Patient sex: M
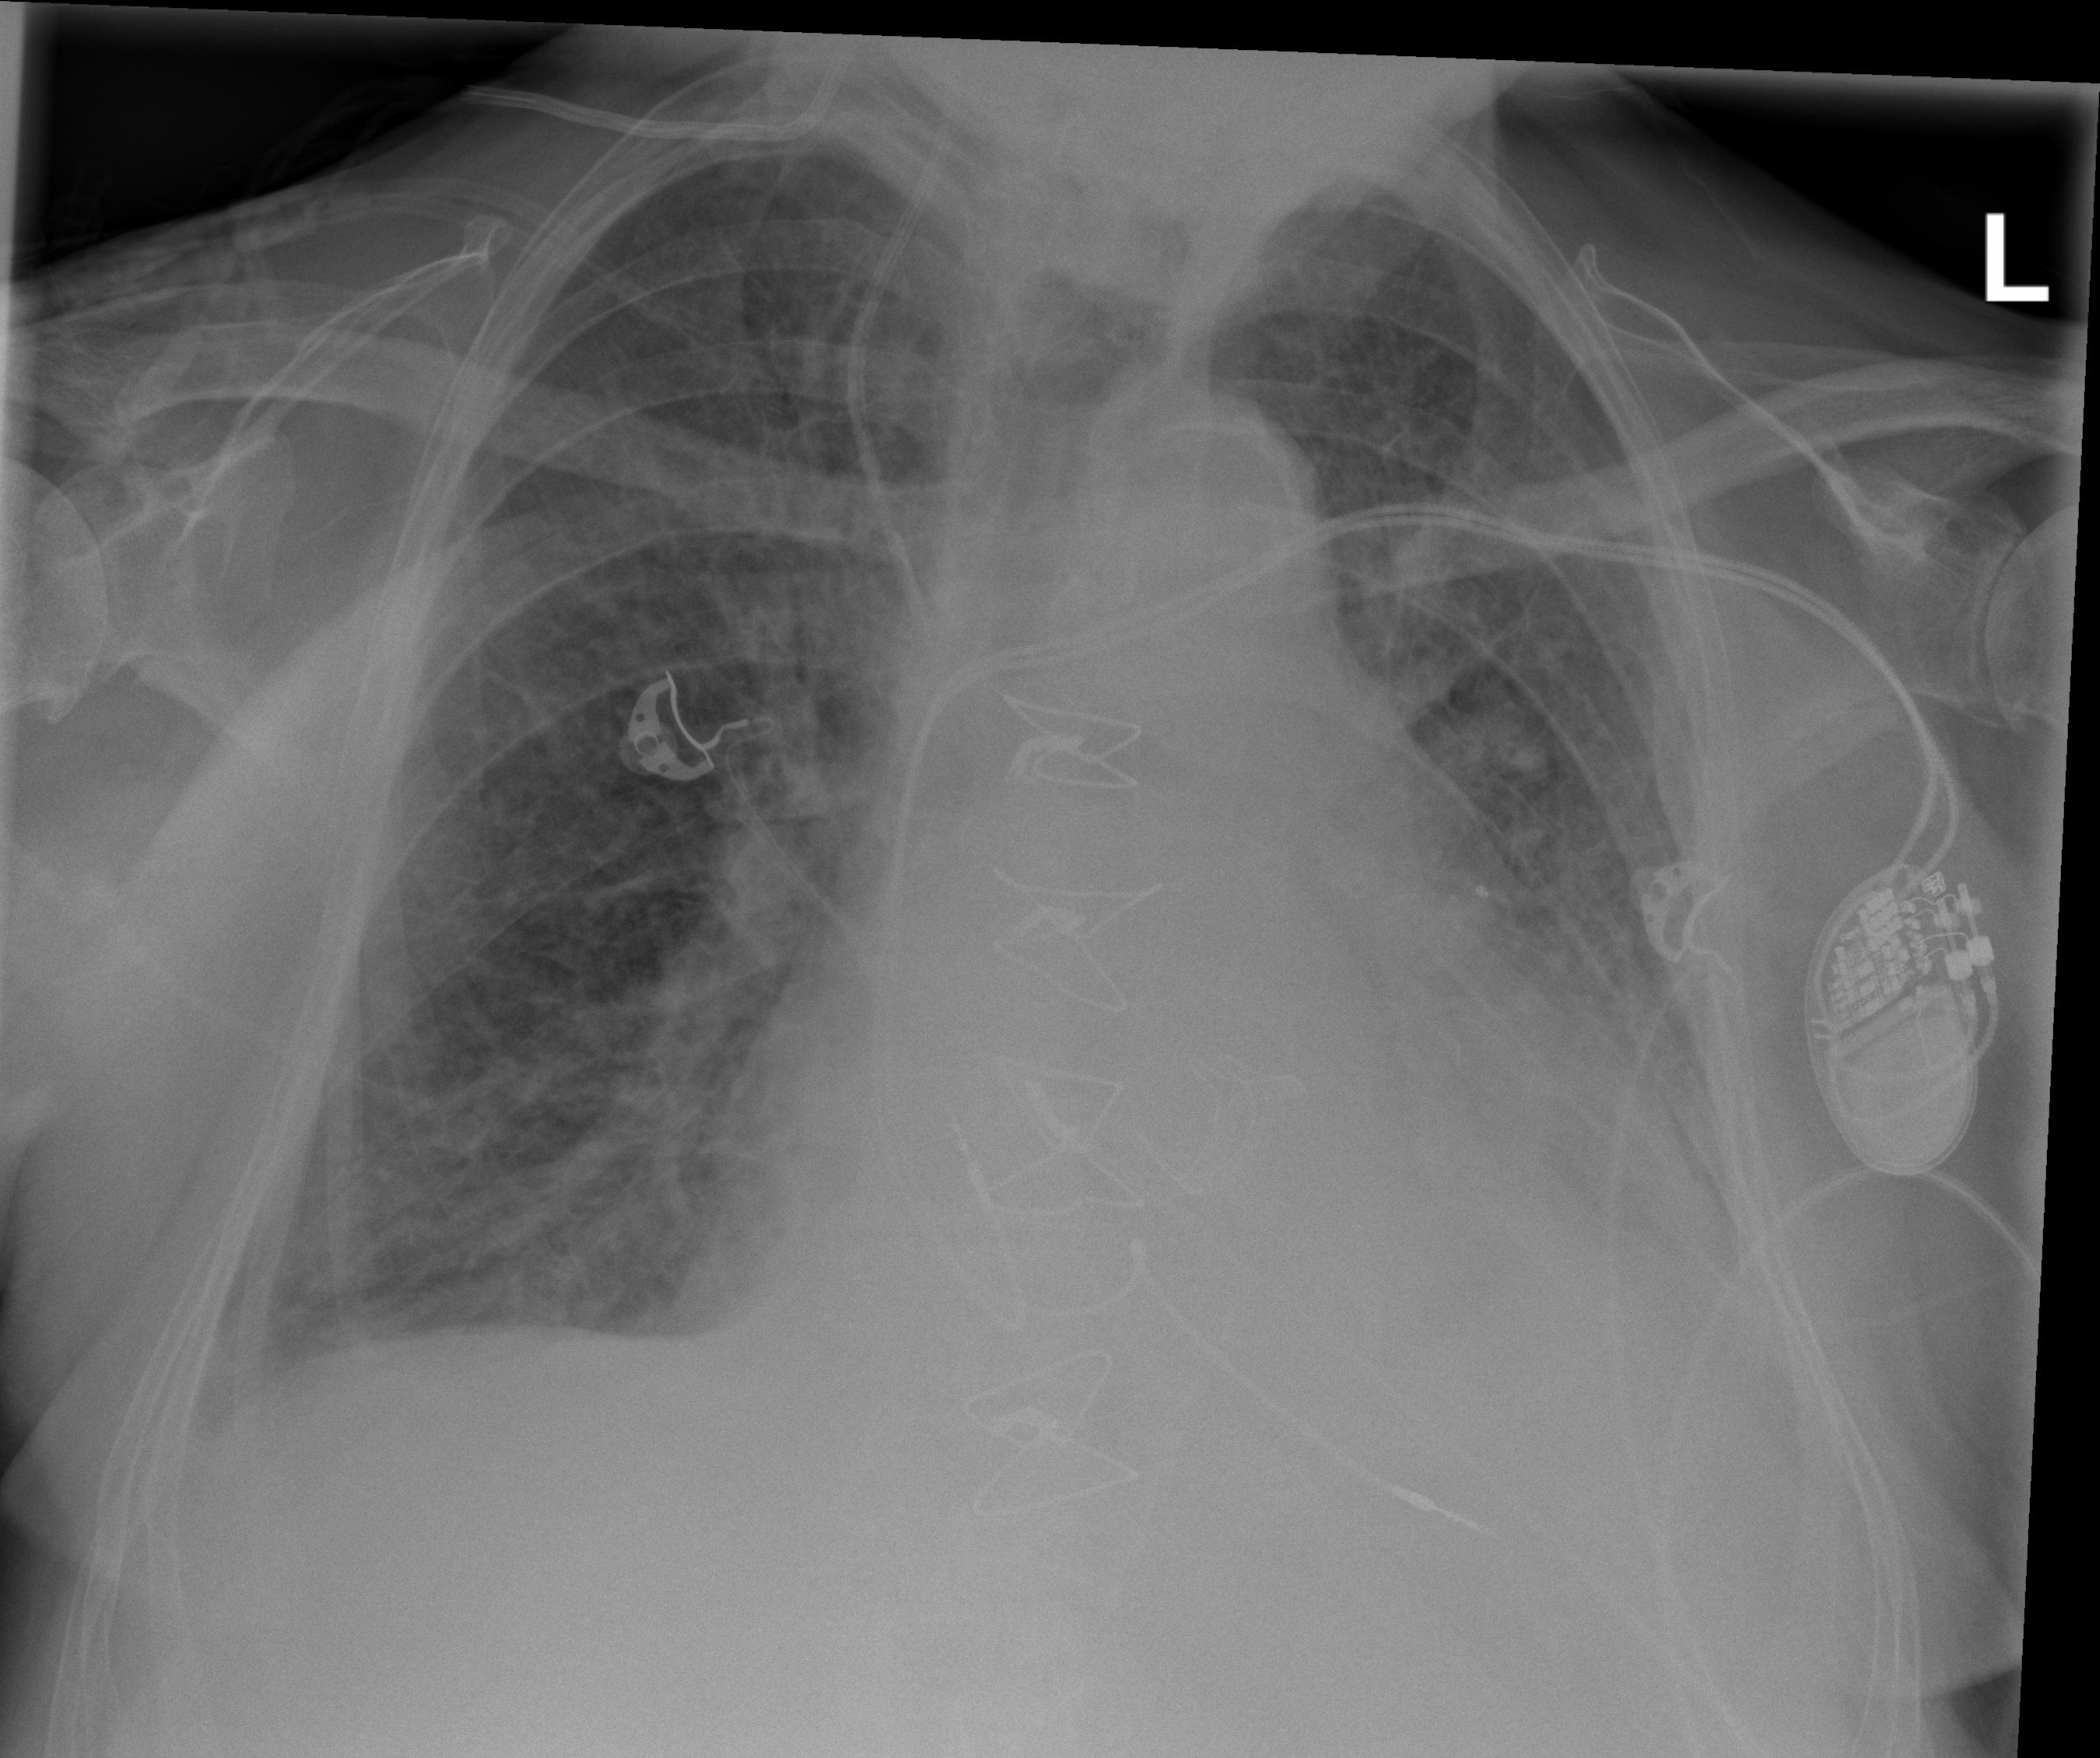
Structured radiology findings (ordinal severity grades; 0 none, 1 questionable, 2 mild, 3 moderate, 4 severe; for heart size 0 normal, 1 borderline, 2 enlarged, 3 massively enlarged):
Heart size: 2
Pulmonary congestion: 3
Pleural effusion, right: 2
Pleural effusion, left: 3
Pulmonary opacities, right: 2
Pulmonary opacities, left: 2
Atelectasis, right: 2
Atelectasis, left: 2